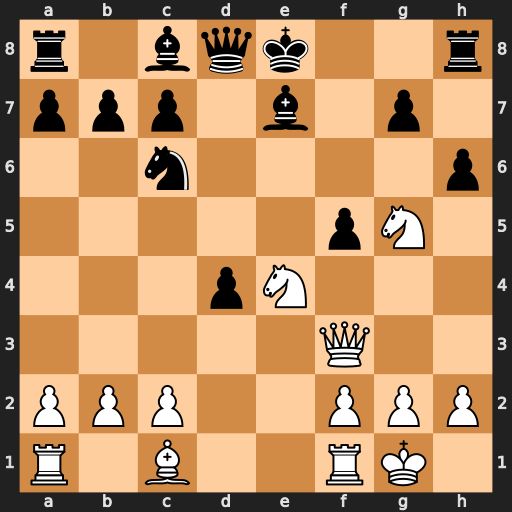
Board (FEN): r1bqk2r/ppp1b1p1/2n4p/5pN1/3pN3/5Q2/PPP2PPP/R1B2RK1
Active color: w
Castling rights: kq
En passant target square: -
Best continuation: Qh5+ Kd7 Nf7